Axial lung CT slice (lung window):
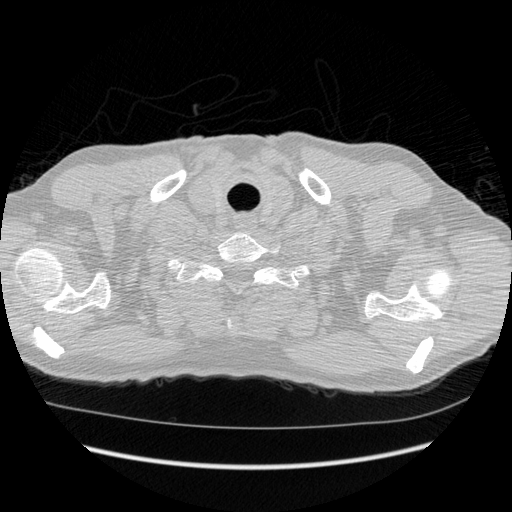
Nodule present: no